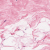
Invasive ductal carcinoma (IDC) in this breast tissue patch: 0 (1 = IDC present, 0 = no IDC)